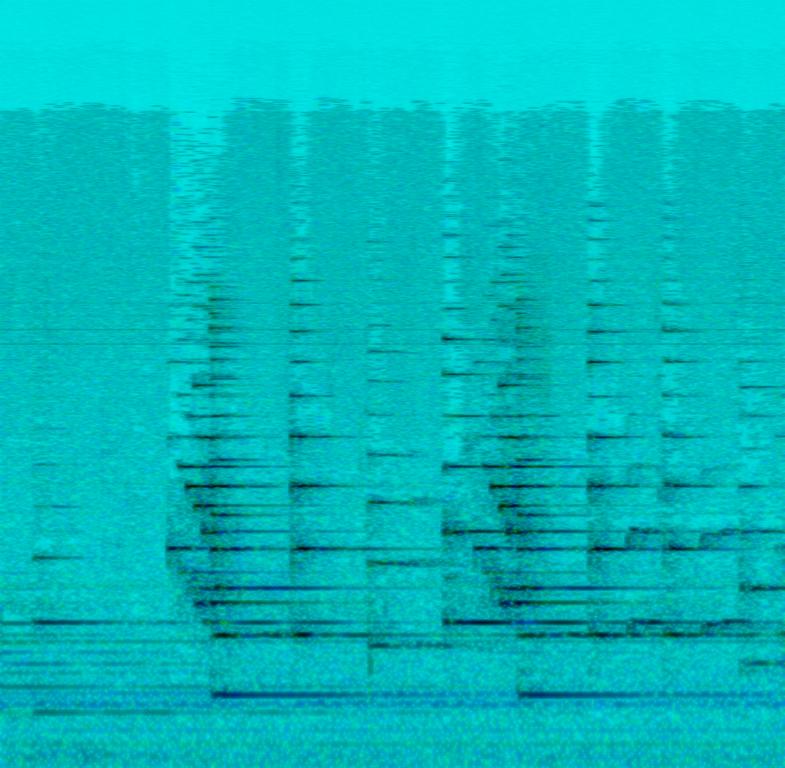
The low quality recording features a plucked arpeggiated Zheng melody. The recording is in mono and it is noisy and it gives off sentimental vibes.